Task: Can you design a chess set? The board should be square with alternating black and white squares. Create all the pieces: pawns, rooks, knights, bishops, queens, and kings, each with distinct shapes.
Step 4709:
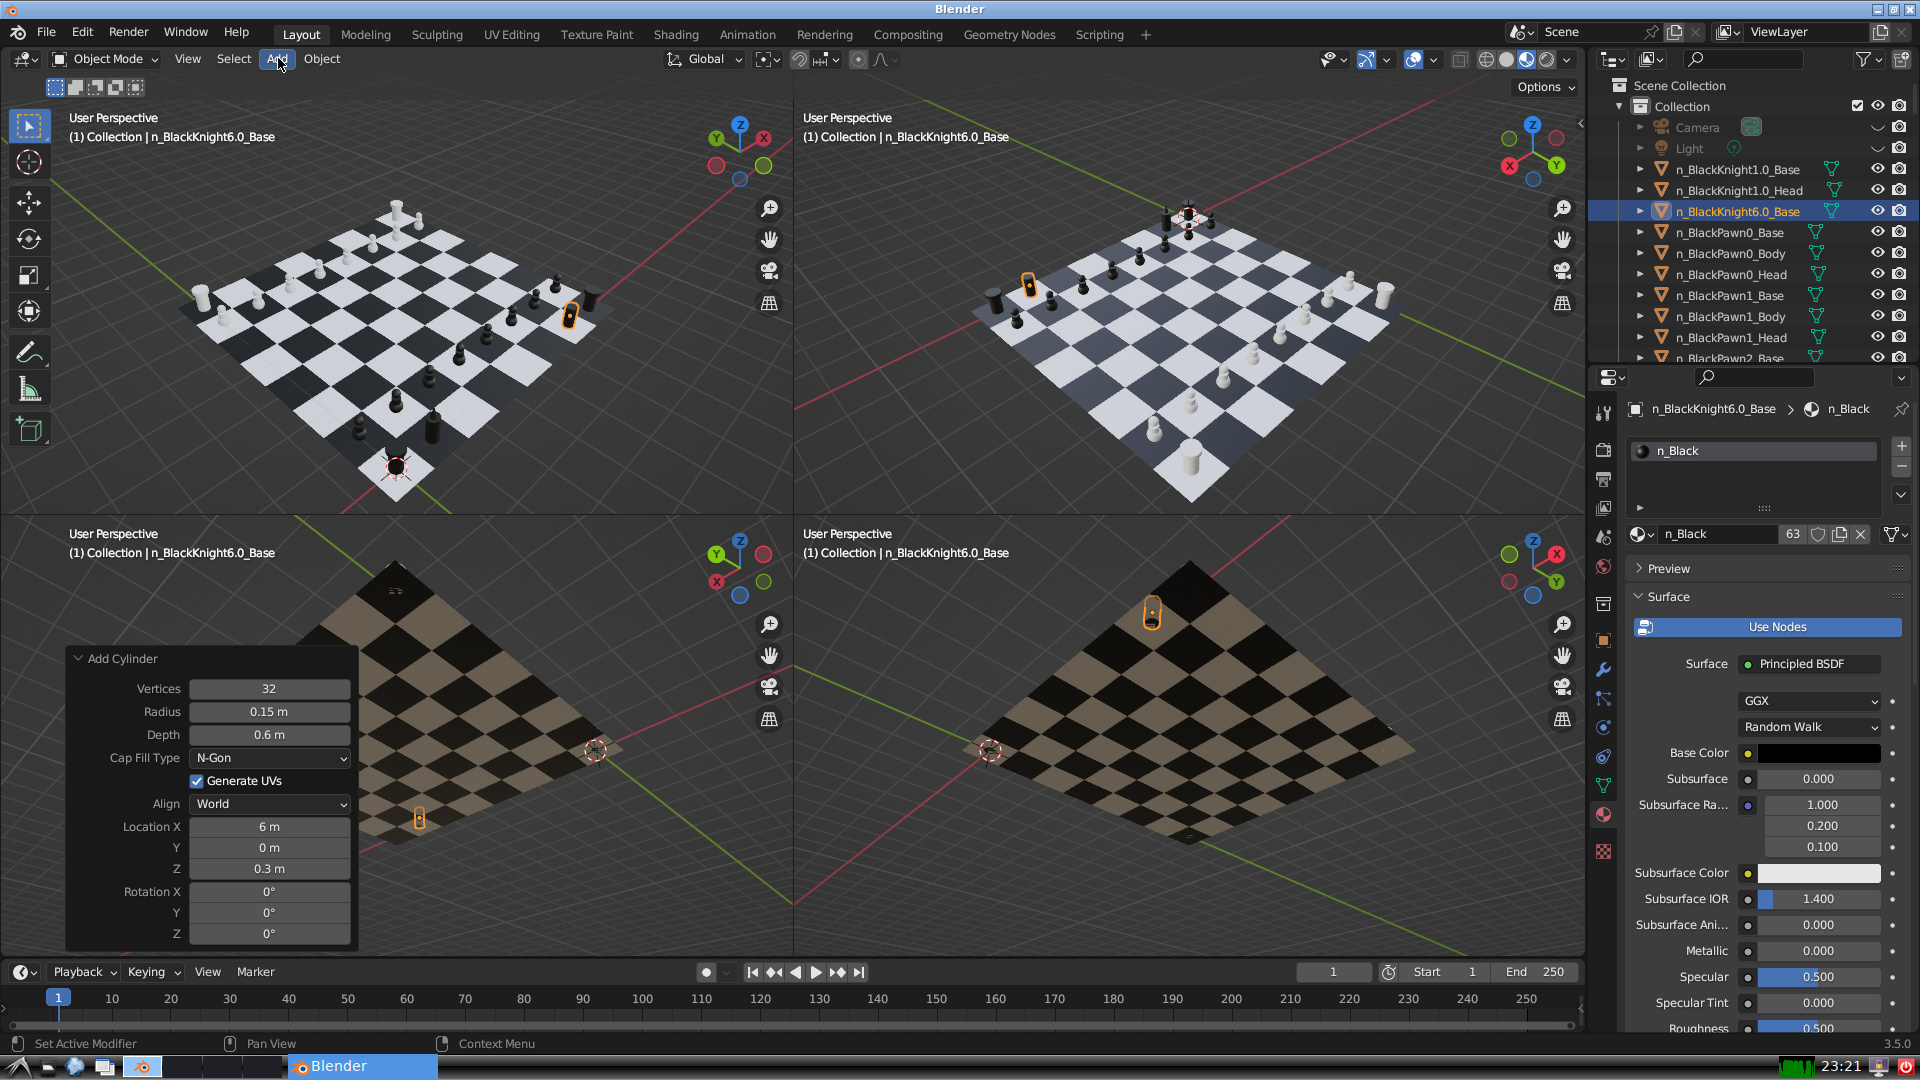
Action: click: no